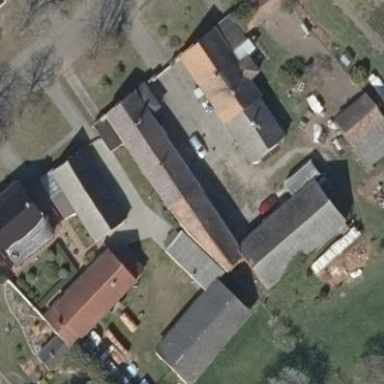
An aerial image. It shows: Simple and straightforward house.